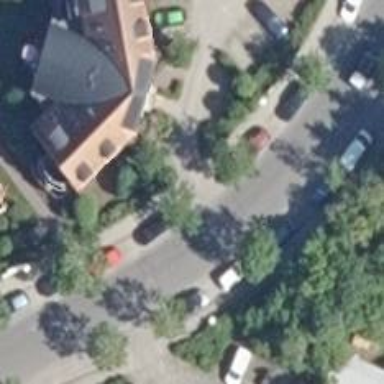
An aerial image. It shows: Living street.